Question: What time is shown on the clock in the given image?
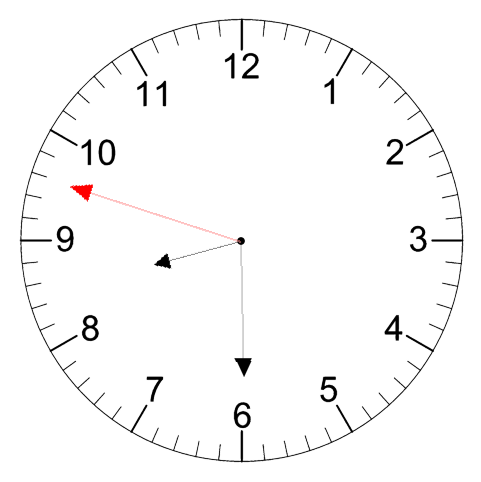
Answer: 08:29:48